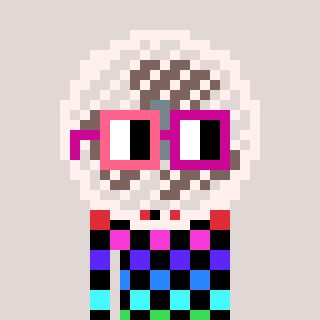
a pixel art character with square pink and red glasses, a fan-shaped head and a cold-colored body on a warm background